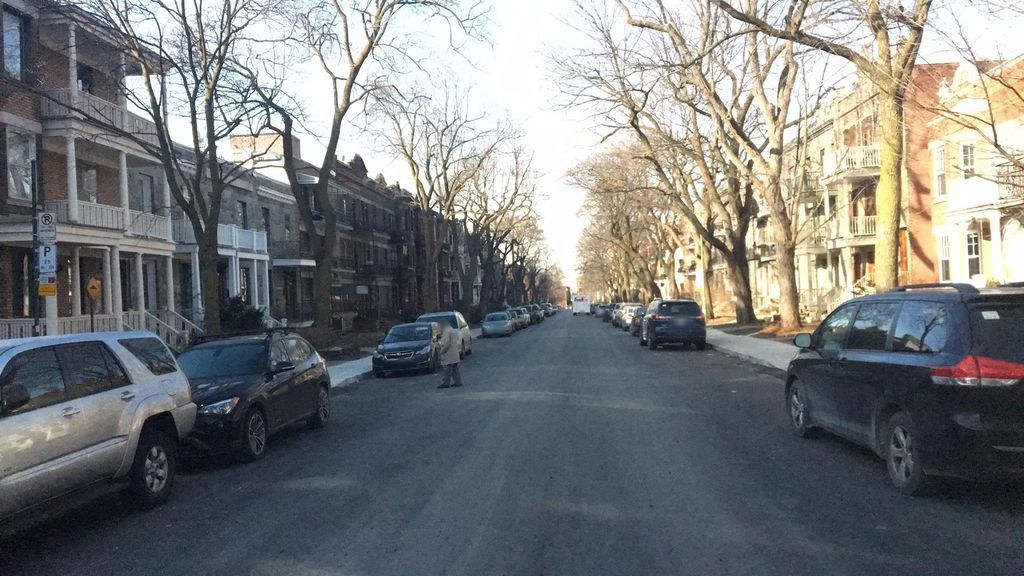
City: montreal